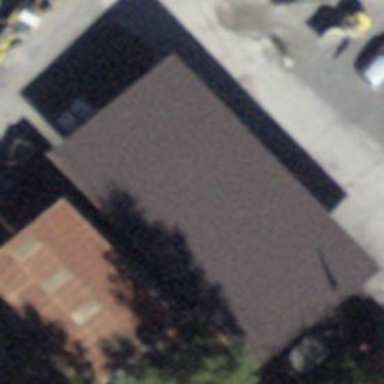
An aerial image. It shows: Shed.